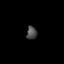
Tissue: skin
Cell type: Myeloid cells
Senescence score: 0.7357
Nuclear area (px): 134
Mean DAPI intensity: 75.769